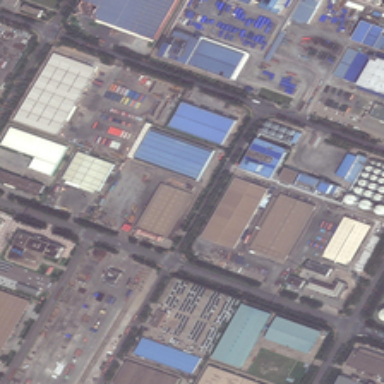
The industrial houses in the street are neatly arranged .